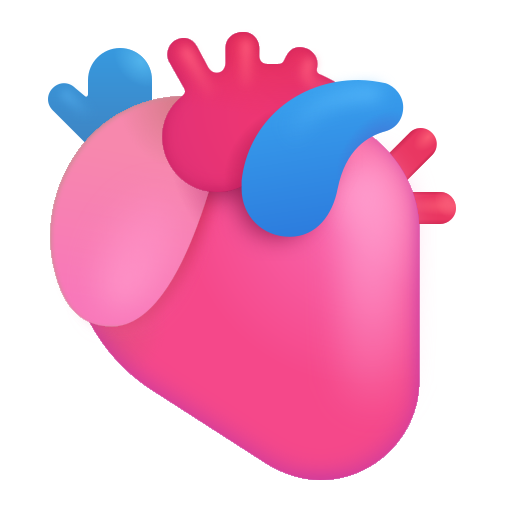
anatomical heart color